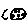
Label: moon